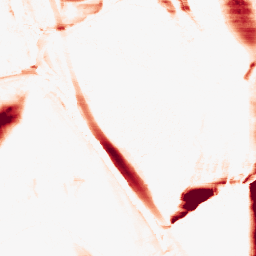
Category: morphological
Decomposition family: morphological_ellipse
Decomposition parameters: operation: opening
width: 5
height: 50
Upsampling method: quartic
Upsampling parameters: scale: 8
Upsampling scale: 8